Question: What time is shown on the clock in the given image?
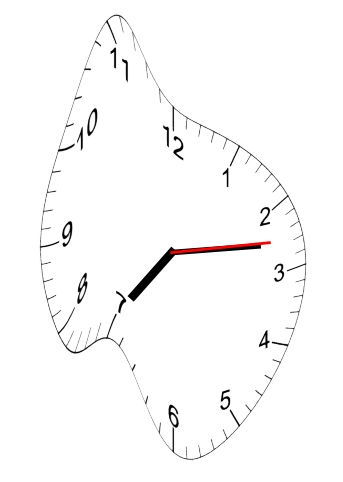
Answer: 07:13:13